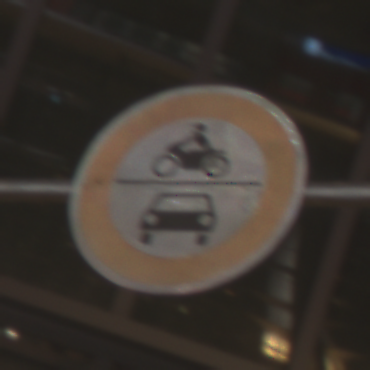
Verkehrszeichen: VerbotKraftfahrzeuge
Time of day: NotSpecified
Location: Indoor (Urban)
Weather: NotSpecified
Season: NotSpecified
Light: Artificial